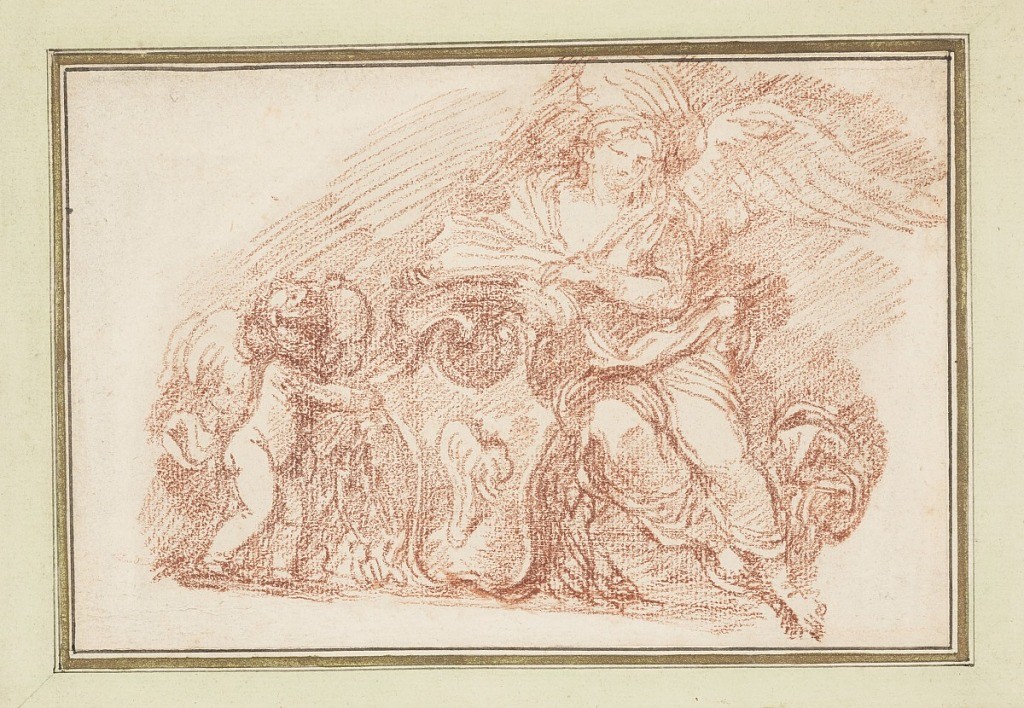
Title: Winged figure and putto supporting escutcheon
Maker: Jean-Robert Ango, French, active in Rome 1759 –1770, d. 1773
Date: ca. 1759–70
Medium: Red chalk on paper
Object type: Drawing
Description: Winged figure and putto supporting an escutcheon. The winged figure, on the right, holds the top, and the putto on the left holds the side.